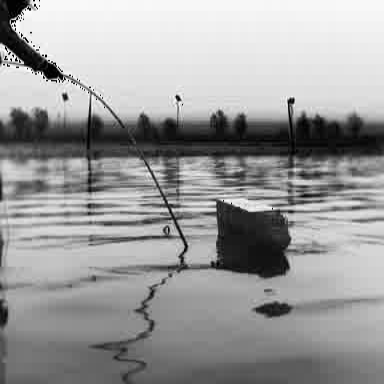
There is a fishing_boat in the infrared image.